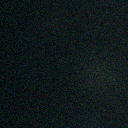
Screen state: off